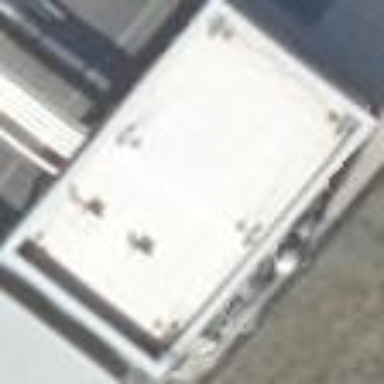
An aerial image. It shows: Industrial building.